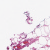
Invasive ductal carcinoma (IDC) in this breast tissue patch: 0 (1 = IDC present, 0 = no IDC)